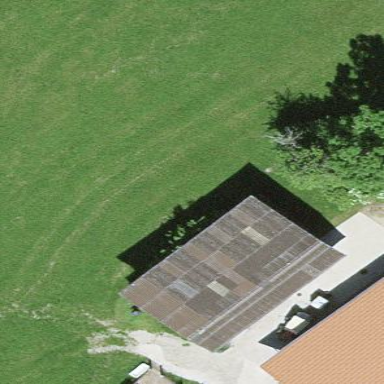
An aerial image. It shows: Shed.